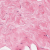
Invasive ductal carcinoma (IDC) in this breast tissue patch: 0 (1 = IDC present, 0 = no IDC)